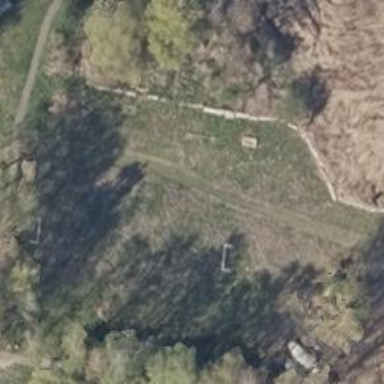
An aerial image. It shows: Path covered in grass.